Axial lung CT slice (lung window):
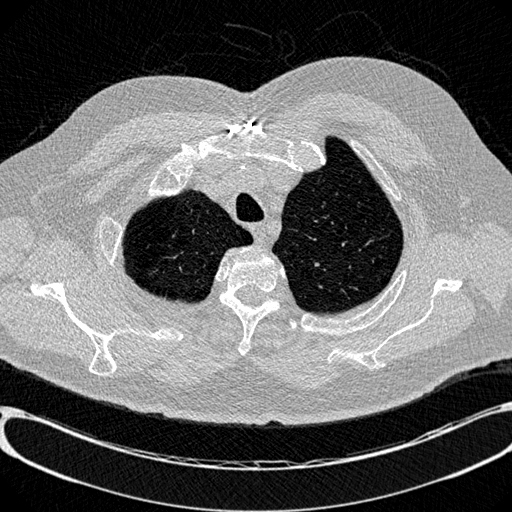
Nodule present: no